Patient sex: M
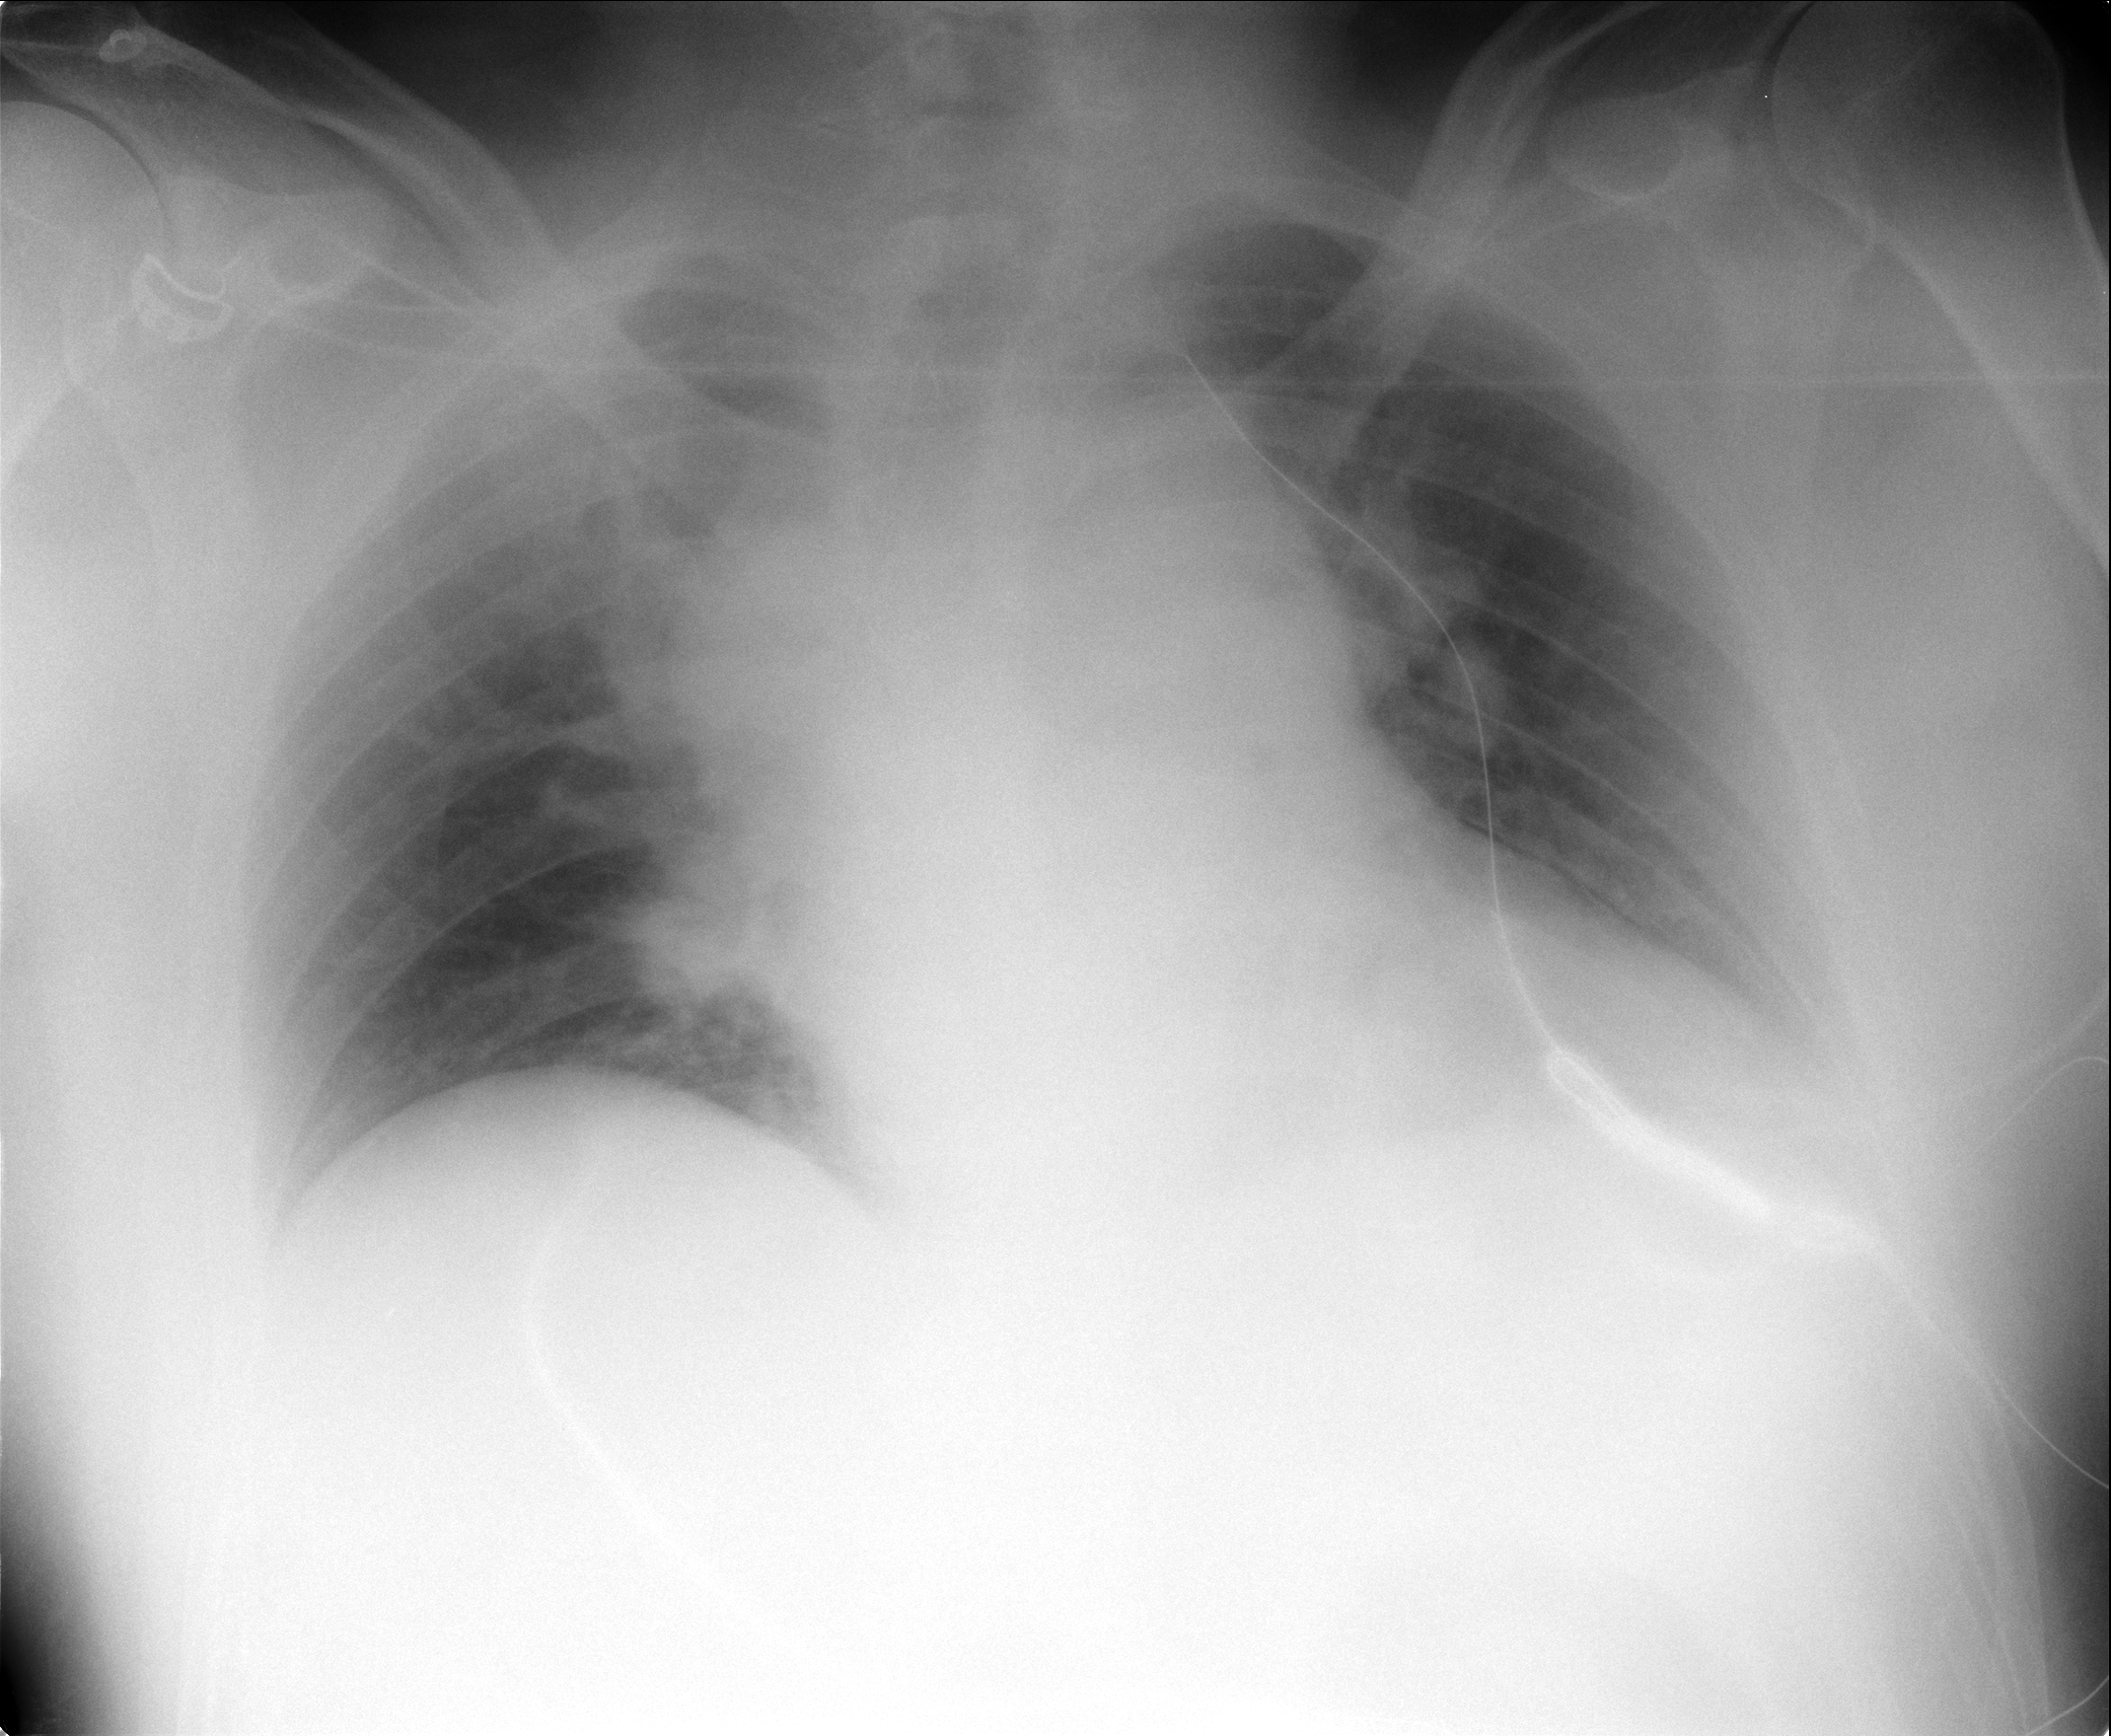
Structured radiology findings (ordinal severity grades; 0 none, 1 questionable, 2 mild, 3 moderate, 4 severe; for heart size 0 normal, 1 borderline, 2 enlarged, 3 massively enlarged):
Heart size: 2
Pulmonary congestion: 2
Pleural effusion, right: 0
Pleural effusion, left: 0
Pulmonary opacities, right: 0
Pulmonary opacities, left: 0
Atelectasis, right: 0
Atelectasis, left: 0